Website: crate-barrel
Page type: delivery-shipping
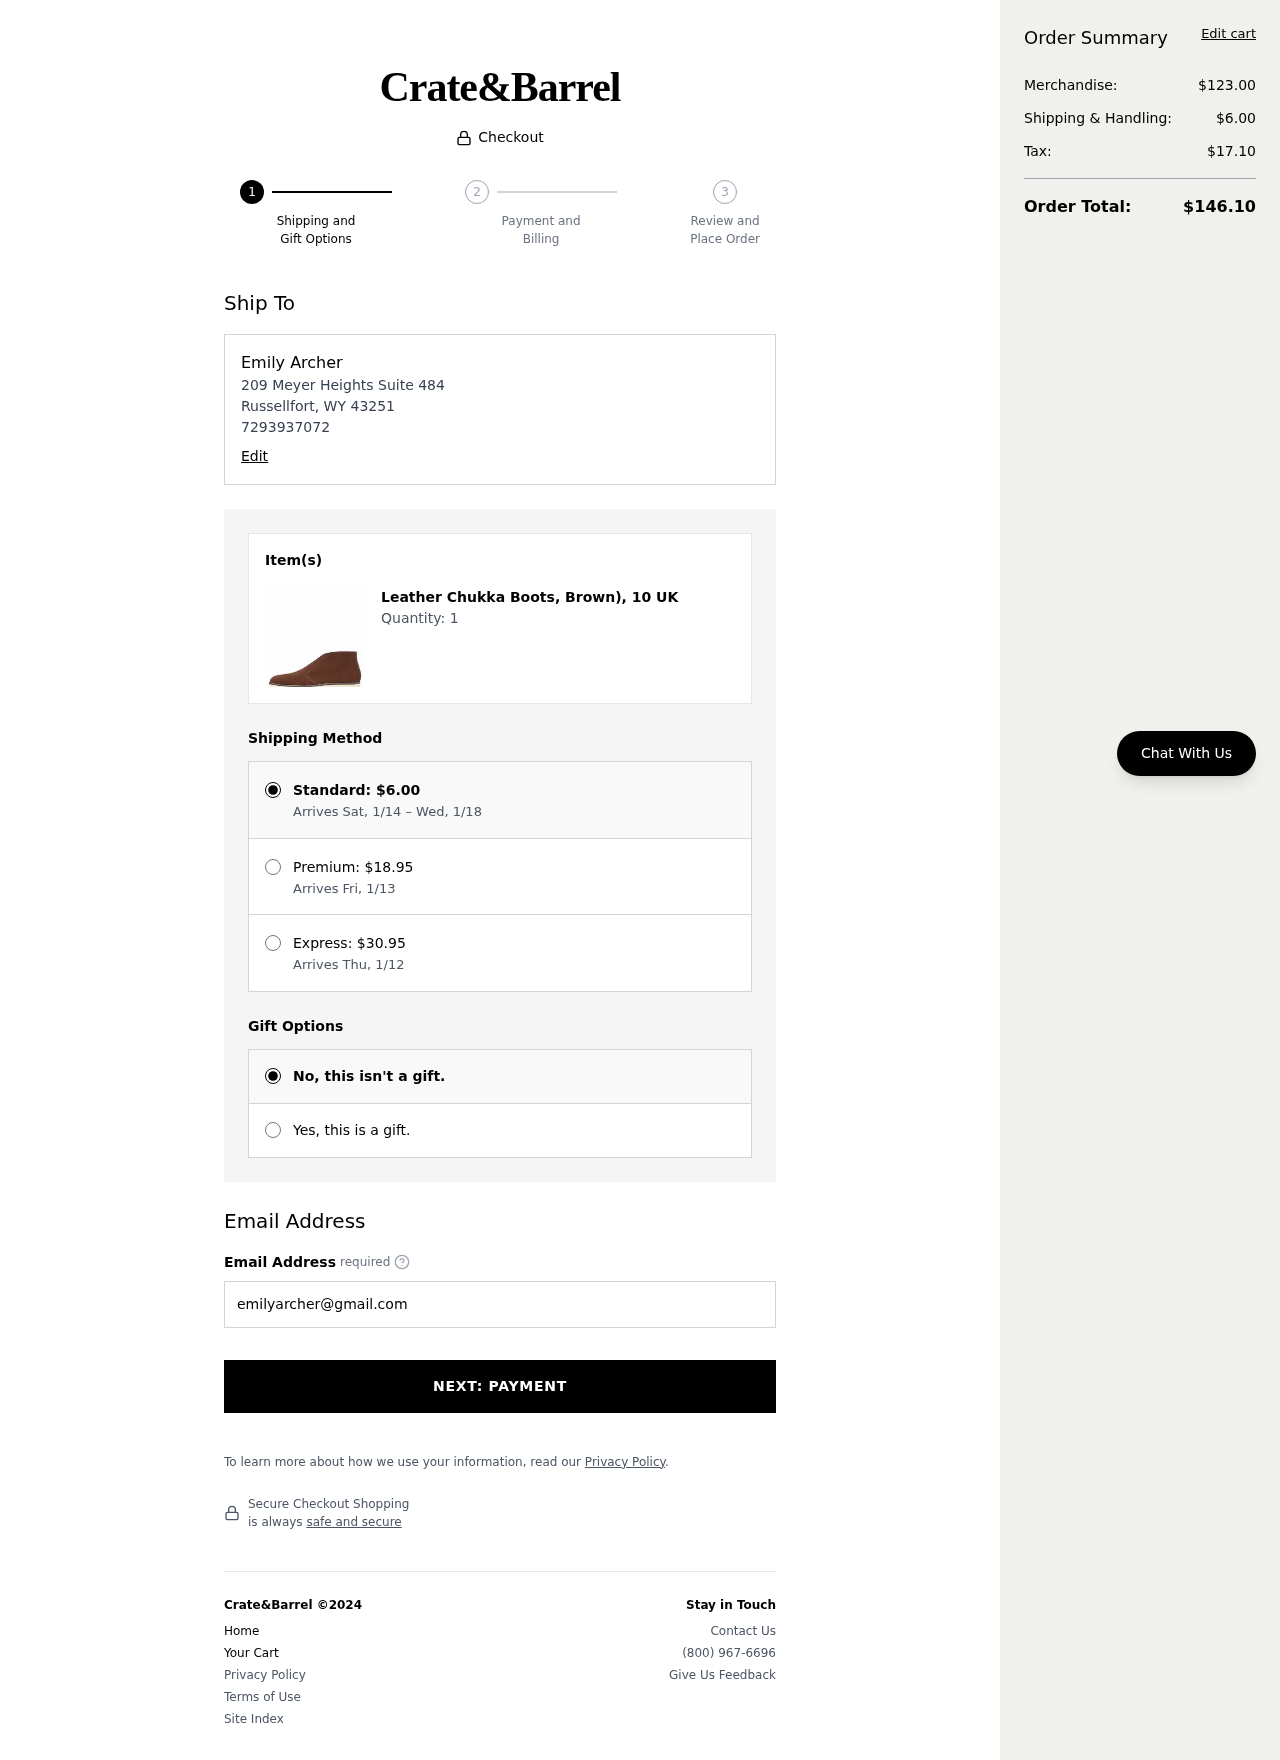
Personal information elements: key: PII_EMAIL
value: emilyarcher@gmail.com
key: PII_FULLNAME
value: Emily Archer
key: PII_PHONE
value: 7293937072
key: PII_STREET
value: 209 Meyer Heights Suite 484
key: PII_CITY_STATE_ZIP
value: Russellfort, WY 43251
Product elements: key: PRODUCT1_NAME
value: Leather Chukka Boots, Brown), 10 UK
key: PRODUCT1_QUANTITY
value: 1
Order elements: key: ORDER_SHIPPING_COST
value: $6.00
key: ORDER_SHIPPING_DATE
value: Arrives Sat, 1/14 – Wed, 1/18
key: ORDER_PREMIUM_SHIPPING
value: $18.95
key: ORDER_PREMIUM_DATE
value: Arrives Fri, 1/13
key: ORDER_EXPRESS_SHIPPING
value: $30.95
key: ORDER_EXPRESS_DATE
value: Arrives Thu, 1/12
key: ORDER_SUBTOTAL
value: $123.00
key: ORDER_TAX
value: $17.10
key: ORDER_TOTAL
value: $146.10